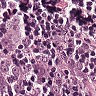
Metastatic tissue present: yes